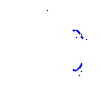
Particle: kaon